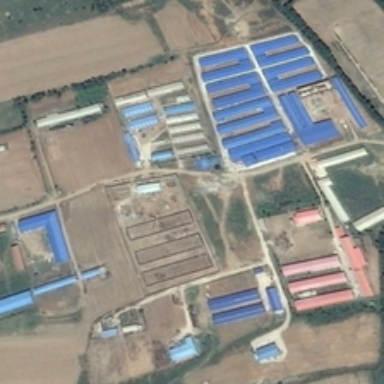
Many buildings and some bareland and green trees are in an industrial area .